Field crop: tomato
Growth stage: 1
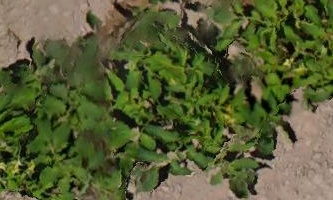
Species: tomato